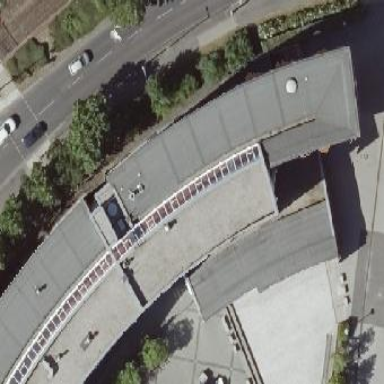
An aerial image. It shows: Building with flat roof.